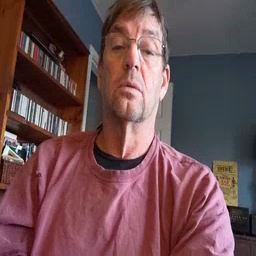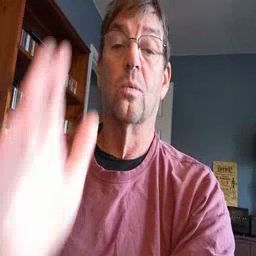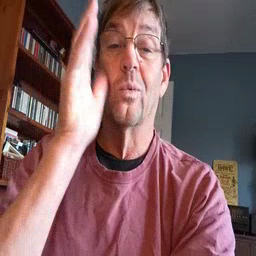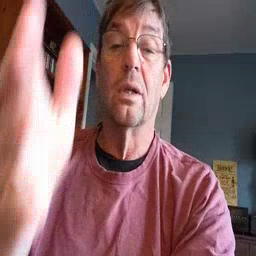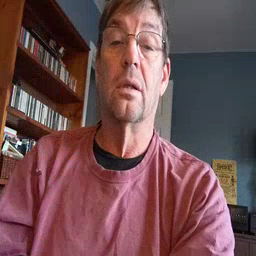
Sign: will